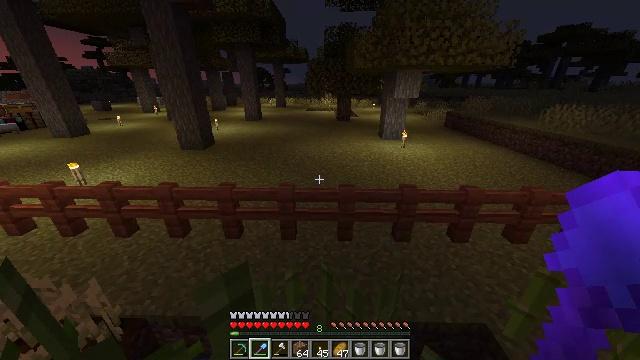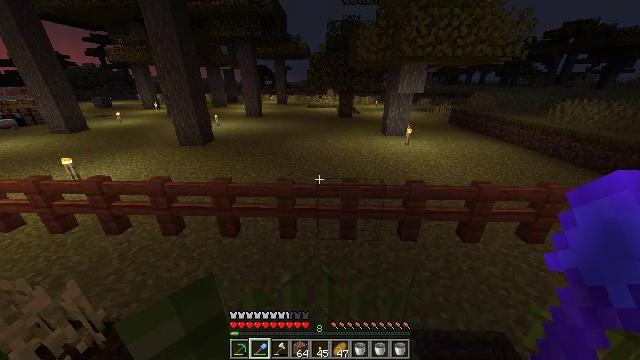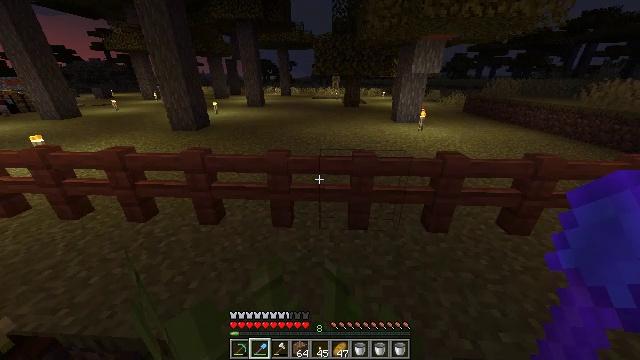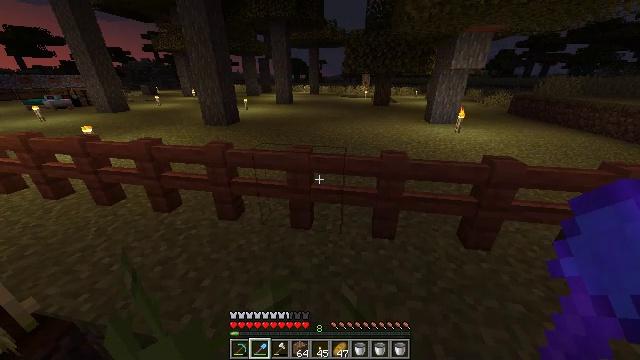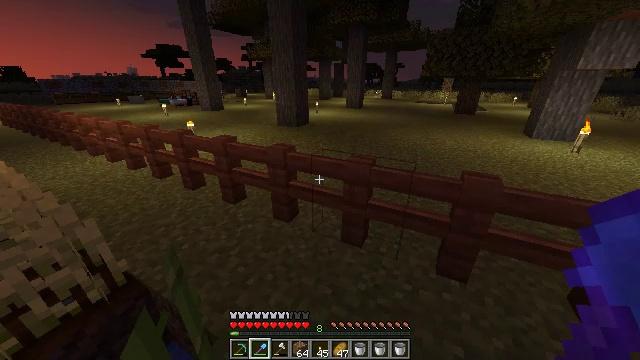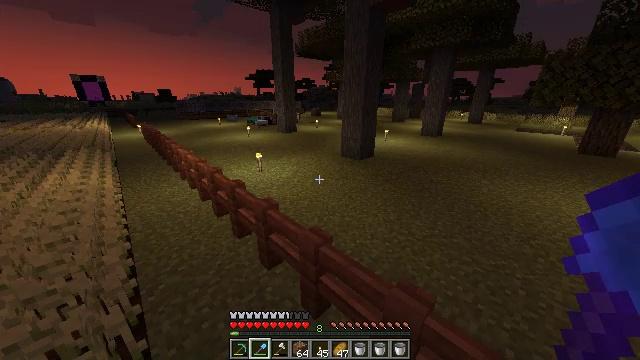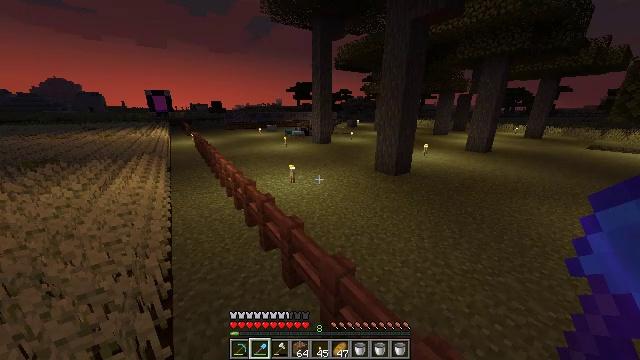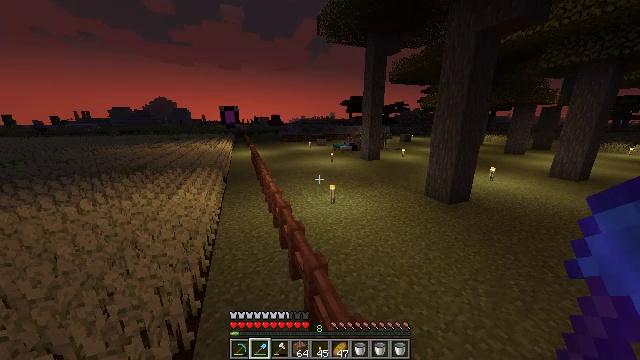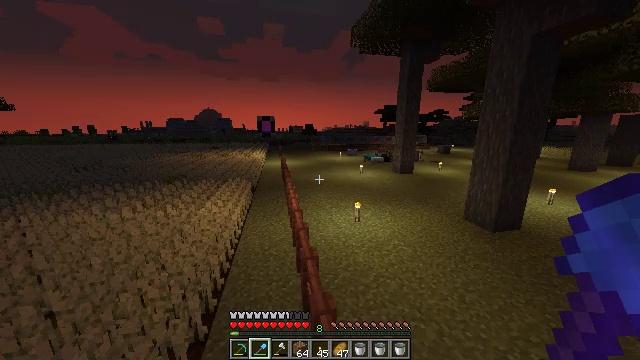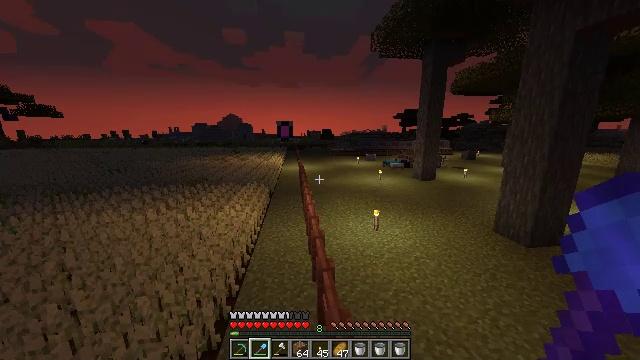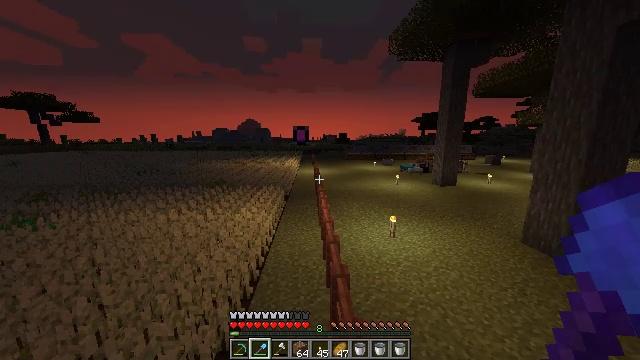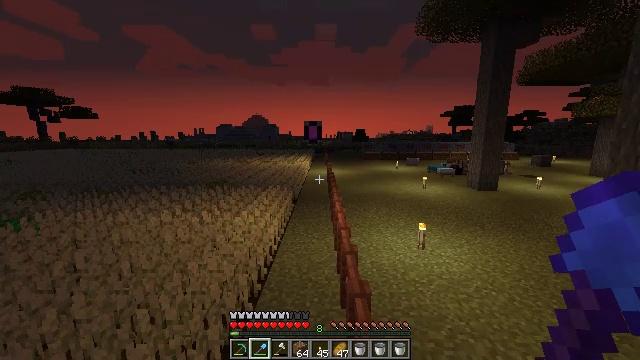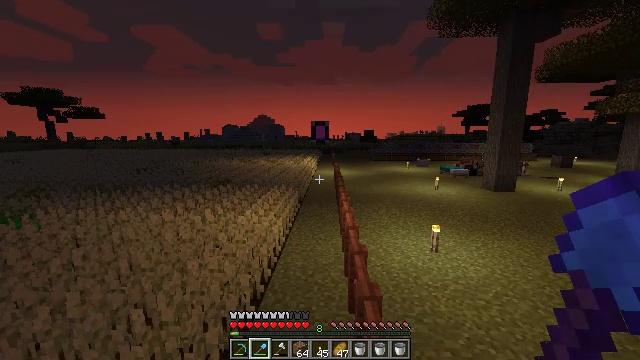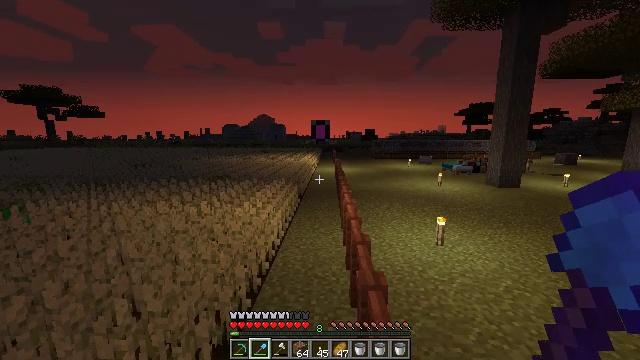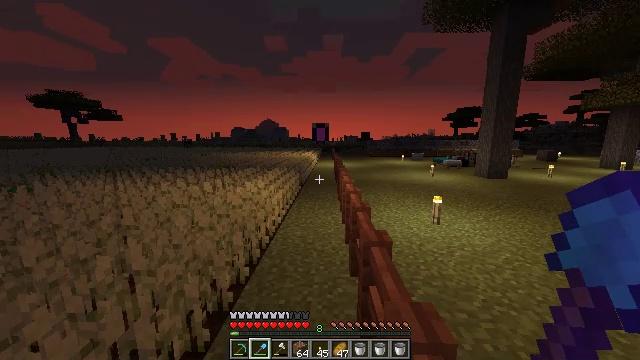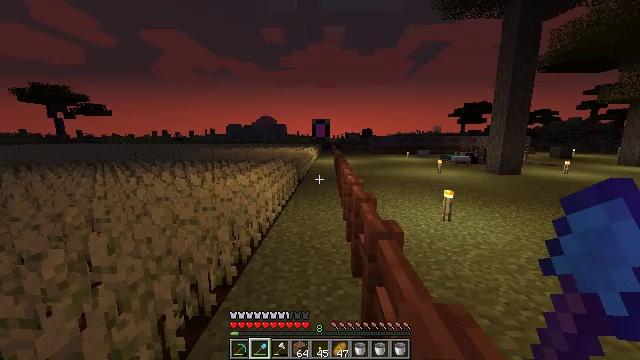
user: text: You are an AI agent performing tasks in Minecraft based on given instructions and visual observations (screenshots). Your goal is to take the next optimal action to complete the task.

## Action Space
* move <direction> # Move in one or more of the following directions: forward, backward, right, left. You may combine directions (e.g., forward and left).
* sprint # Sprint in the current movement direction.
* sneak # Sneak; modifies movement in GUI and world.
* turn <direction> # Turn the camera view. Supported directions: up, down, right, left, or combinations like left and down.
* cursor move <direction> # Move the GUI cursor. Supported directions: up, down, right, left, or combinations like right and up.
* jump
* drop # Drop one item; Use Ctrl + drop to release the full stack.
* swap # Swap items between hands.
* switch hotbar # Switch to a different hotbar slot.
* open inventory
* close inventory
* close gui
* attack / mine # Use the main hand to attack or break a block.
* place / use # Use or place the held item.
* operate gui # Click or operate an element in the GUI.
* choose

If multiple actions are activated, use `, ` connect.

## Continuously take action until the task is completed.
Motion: motion action
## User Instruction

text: Break the sugar cane.
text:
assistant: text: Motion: move forward, sprint, jump
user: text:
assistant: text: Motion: move forward, sprint, turn left, jump
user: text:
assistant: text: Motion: move forward, sprint, turn left, jump
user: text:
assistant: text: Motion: move forward, sprint, turn left and up, jump
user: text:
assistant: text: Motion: move forward, sprint, turn left and up, jump
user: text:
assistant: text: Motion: move forward, sprint, turn left and up, jump
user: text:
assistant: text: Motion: move forward, sprint, turn left and up, jump
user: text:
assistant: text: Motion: move forward, sprint, turn left and up, jump
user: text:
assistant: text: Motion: move forward, sprint, turn left and up, jump
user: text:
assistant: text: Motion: move forward, sprint, turn left and up, jump
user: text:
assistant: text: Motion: move forward, sprint, turn left, jump
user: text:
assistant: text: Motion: move forward, sprint, turn left, jump
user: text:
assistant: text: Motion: move forward, sprint, jump
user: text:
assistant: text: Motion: move forward, sprint, jump
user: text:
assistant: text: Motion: move forward, sprint, jump
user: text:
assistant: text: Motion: move forward, sprint, jump
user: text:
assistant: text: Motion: move forward, sprint, jump
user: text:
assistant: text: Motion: move forward, sprint, jump
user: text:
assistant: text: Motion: move forward, sprint, jump
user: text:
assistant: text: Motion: move forward, sprint, jump
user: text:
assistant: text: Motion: move forward, sprint, jump
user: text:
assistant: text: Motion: move forward, sprint, jump
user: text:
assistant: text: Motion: move forward, sprint, jump
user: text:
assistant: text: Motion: move forward, sprint, jump
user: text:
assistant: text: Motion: move forward, sprint, jump
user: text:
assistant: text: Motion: move forward, sprint, jump
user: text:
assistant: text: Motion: move forward, sprint, jump
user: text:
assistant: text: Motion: move forward, sprint, jump
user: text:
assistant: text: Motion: move forward, sprint, jump
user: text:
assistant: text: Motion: move forward, sprint, jump